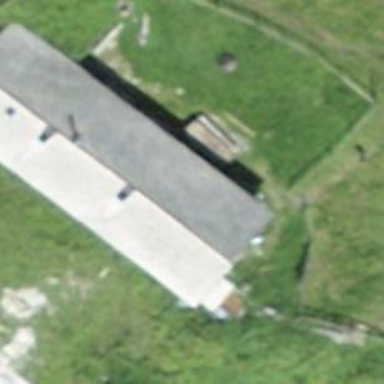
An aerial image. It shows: Picnic table located in leisure land area.